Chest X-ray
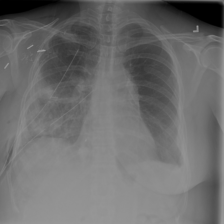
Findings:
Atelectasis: negative
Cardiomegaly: negative
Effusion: negative
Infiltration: negative
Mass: negative
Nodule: negative
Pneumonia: negative
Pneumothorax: negative
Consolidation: negative
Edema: negative
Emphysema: negative
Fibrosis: negative
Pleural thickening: positive
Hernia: negative